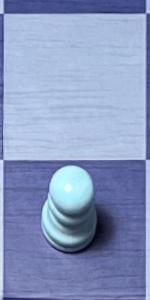
Label: Pawn_White